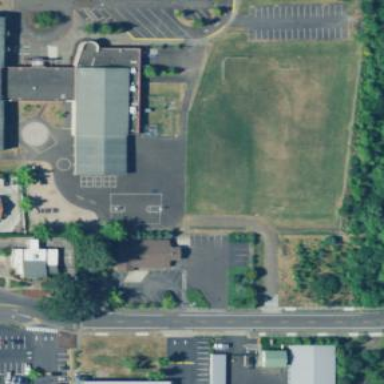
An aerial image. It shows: Schoolyard with asphalt surface.